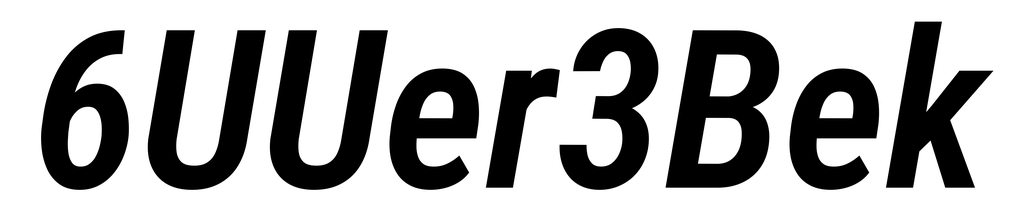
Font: Roboto-Italic_Condensed_SemiBold_Italic